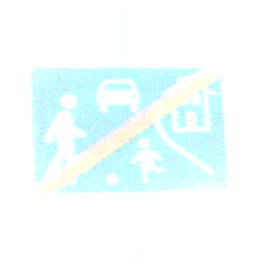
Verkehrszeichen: EndeVerkehrsberuhigterBereich
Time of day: SunriseSunset
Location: Outdoor (Nature)
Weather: PartlyCloudy
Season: NotSpecified
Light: Natural